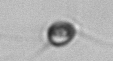
Label: Acanthoica_quattrospina